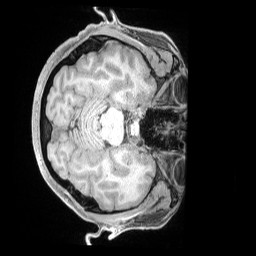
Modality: T1w
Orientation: axial
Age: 36
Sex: male
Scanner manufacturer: siemens
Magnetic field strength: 3 T
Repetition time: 2 s
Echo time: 0.00211 s